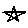
Label: star